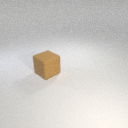
large brown rubber cube